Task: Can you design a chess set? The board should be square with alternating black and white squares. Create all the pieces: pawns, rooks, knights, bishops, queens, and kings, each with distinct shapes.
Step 5278:
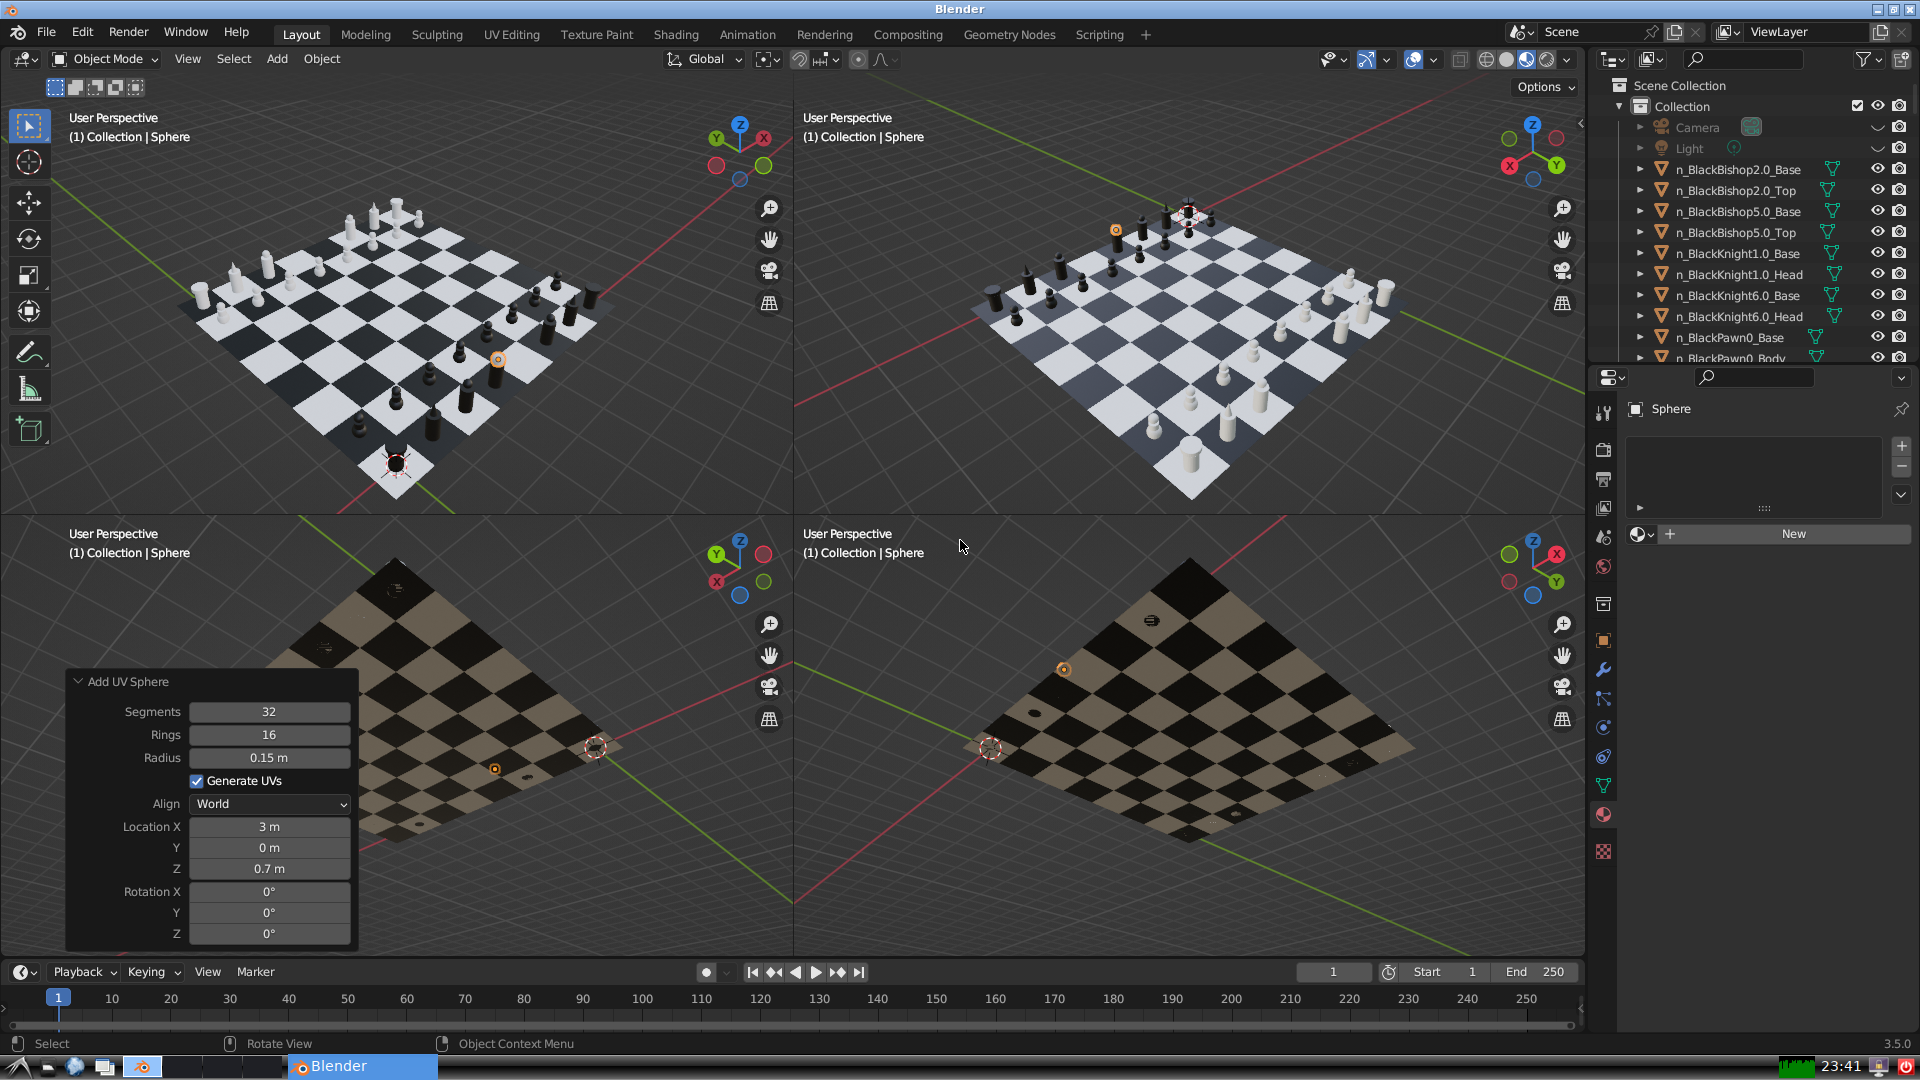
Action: {"key_press": ['Ctrl, Home']}